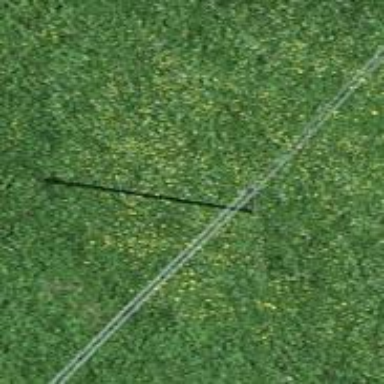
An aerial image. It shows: Power pole.